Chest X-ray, PA view. Patient: 42 years old, sex F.
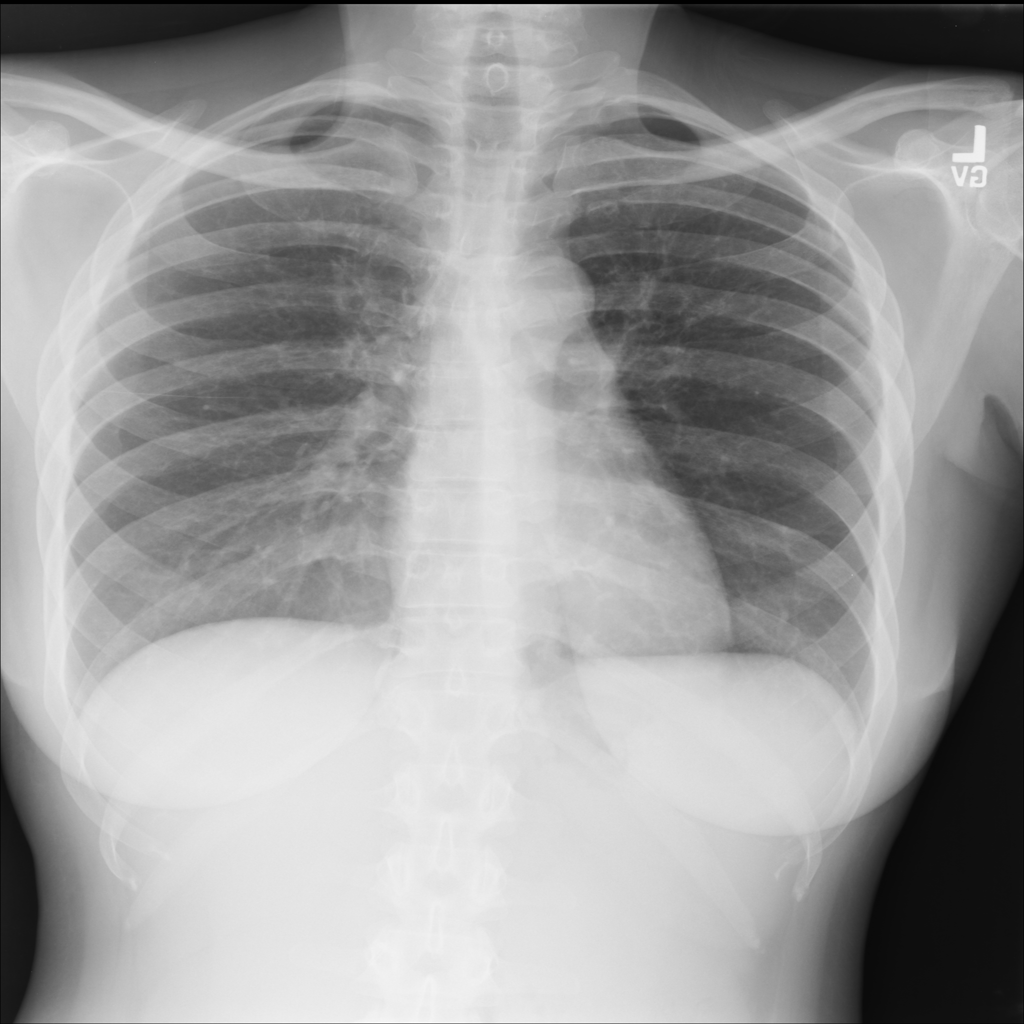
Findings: No Finding